Field crop: maize
Growth stage: 2
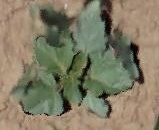
Species: datura